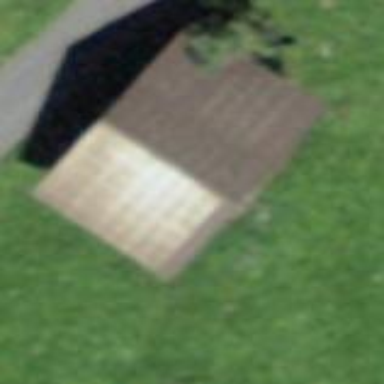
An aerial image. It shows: Barn.